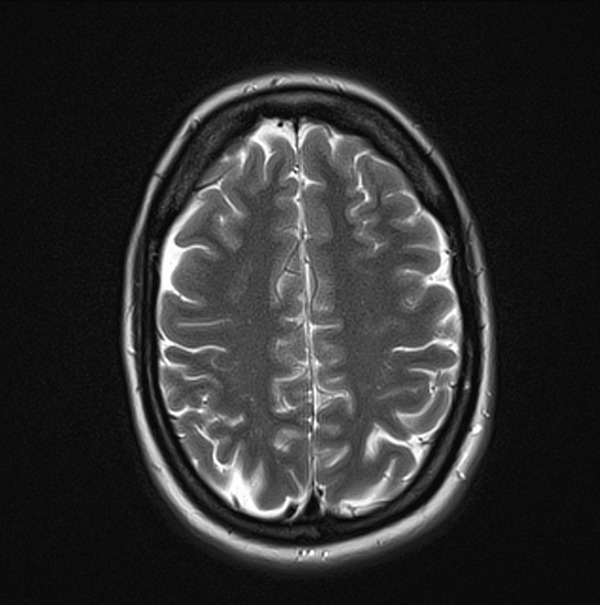
Label: notumor